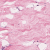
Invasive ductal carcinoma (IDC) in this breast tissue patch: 0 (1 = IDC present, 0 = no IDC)